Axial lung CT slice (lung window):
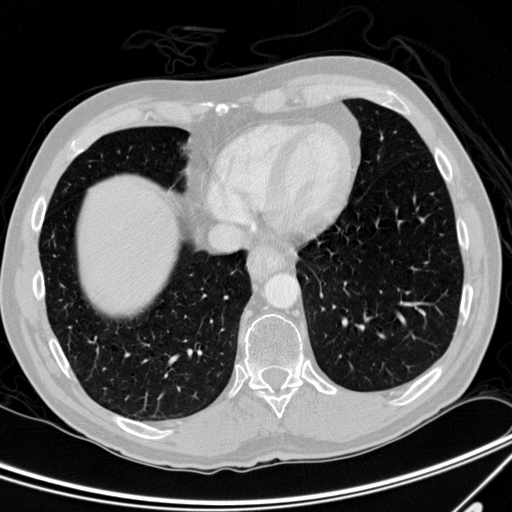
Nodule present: no